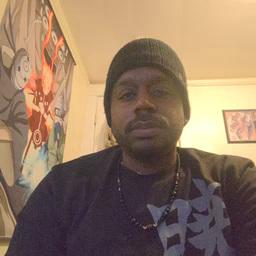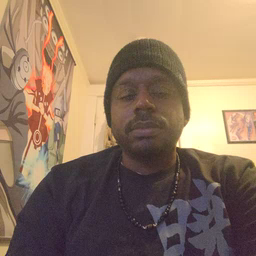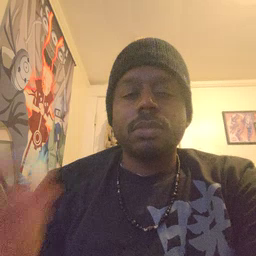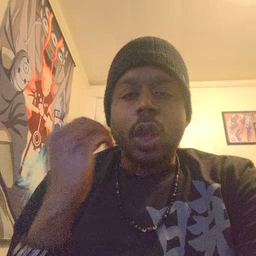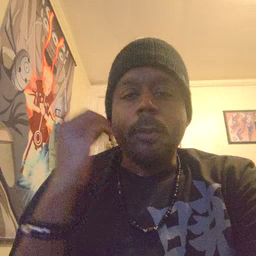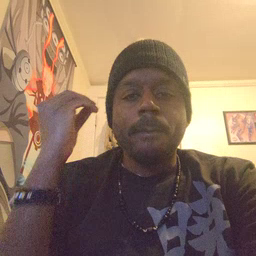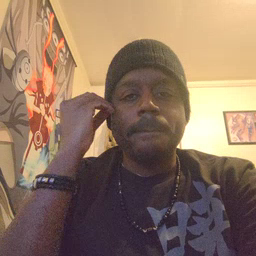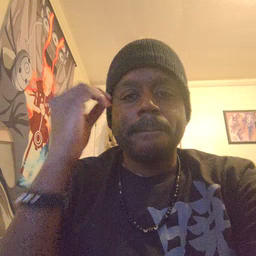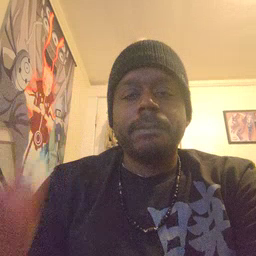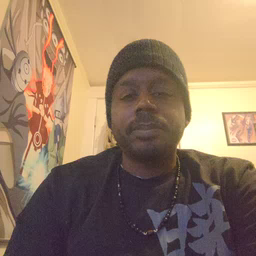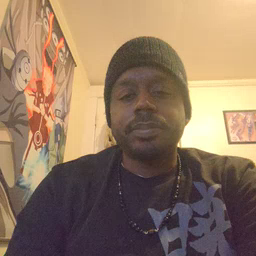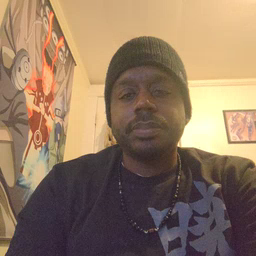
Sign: home